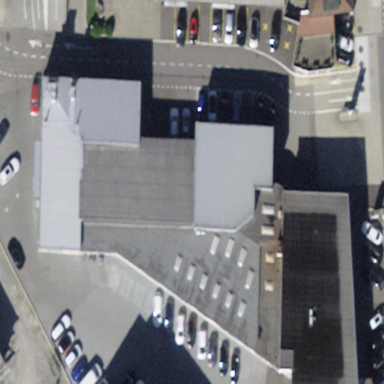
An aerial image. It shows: Commercial building.